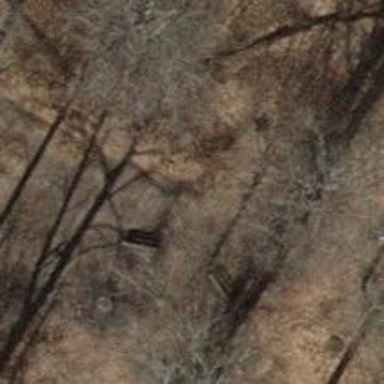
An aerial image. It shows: Bench for seating.